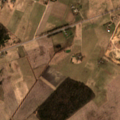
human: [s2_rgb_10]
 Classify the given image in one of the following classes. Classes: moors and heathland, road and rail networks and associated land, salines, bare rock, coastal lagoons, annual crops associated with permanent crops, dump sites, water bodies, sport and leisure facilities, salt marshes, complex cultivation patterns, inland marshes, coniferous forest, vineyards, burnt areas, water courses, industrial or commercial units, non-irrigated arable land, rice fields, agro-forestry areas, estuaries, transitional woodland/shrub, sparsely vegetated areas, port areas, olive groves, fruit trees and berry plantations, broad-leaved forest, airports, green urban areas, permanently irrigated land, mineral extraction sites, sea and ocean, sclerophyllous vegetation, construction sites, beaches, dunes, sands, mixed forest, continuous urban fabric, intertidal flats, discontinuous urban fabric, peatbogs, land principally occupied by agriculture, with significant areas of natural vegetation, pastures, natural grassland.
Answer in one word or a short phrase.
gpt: non-irrigated arable land, complex cultivation patterns, coniferous forest